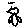
Label: bird